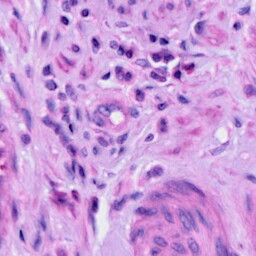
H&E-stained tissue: Cervix